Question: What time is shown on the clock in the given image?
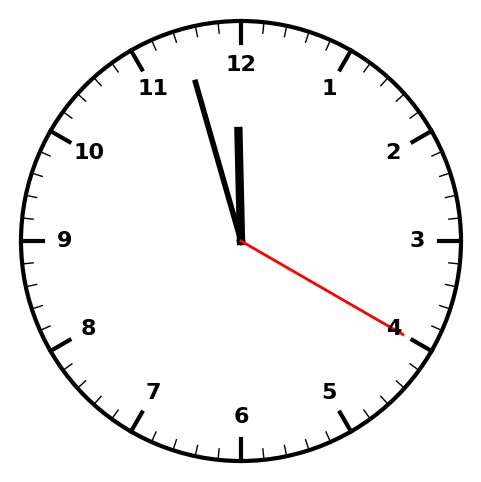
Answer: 11:57:20